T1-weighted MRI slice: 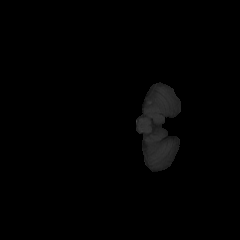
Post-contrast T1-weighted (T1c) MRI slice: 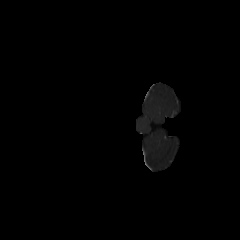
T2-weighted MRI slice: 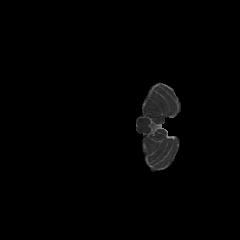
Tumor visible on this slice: no